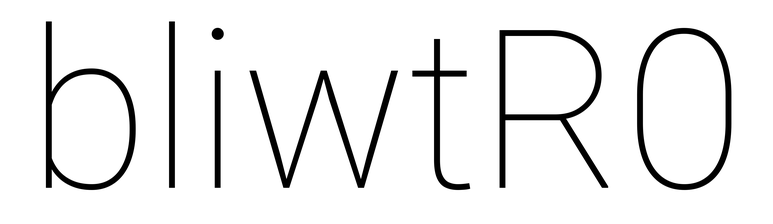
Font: Roboto_Thin